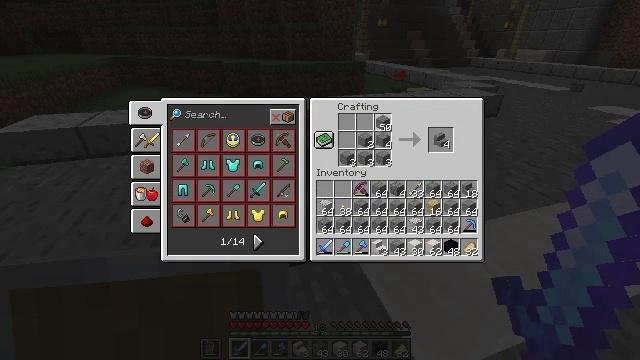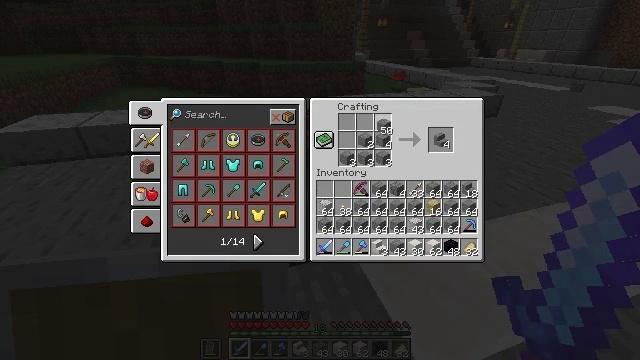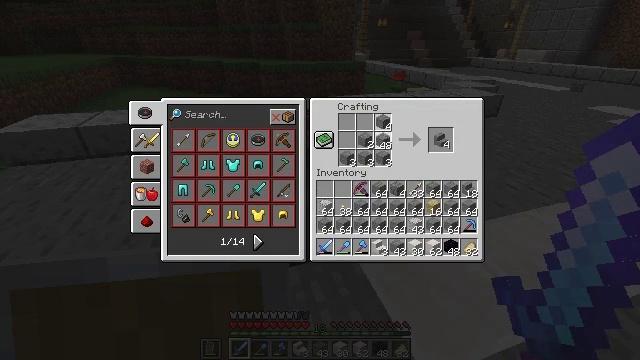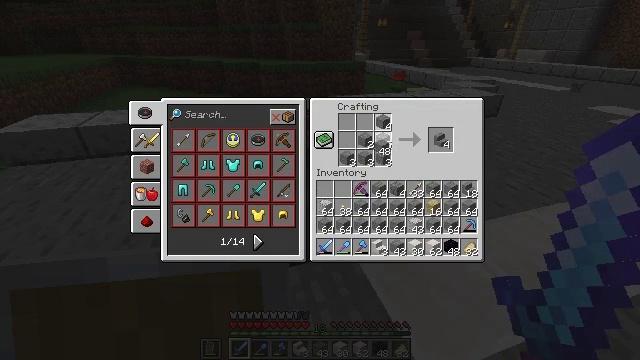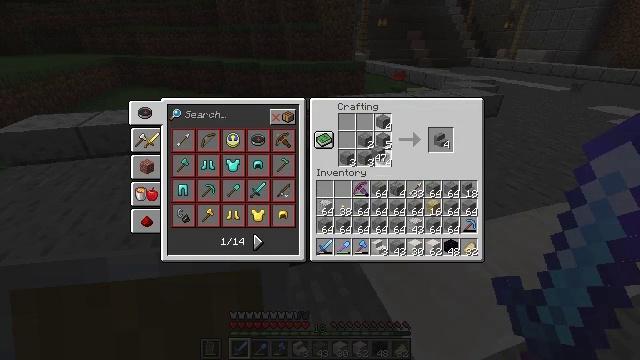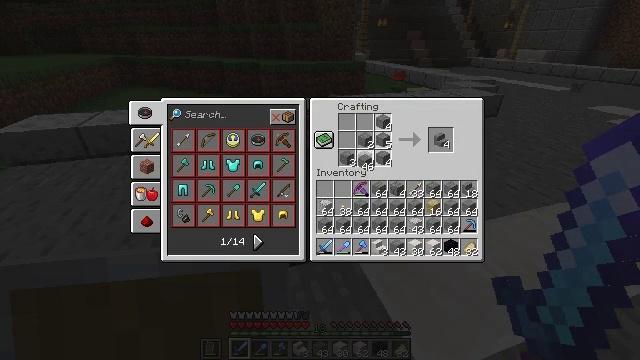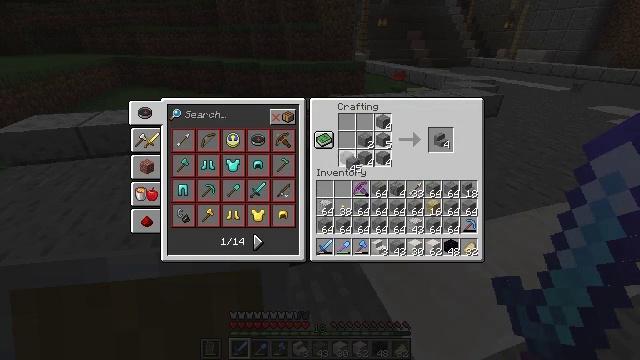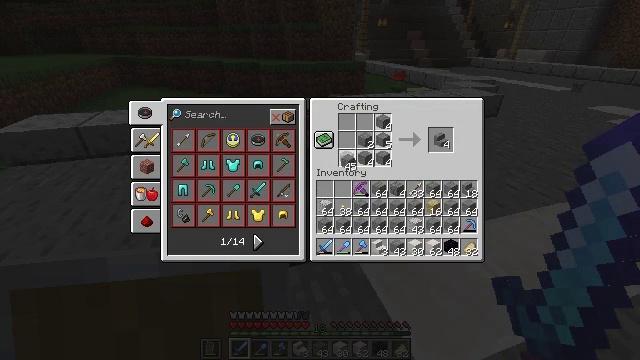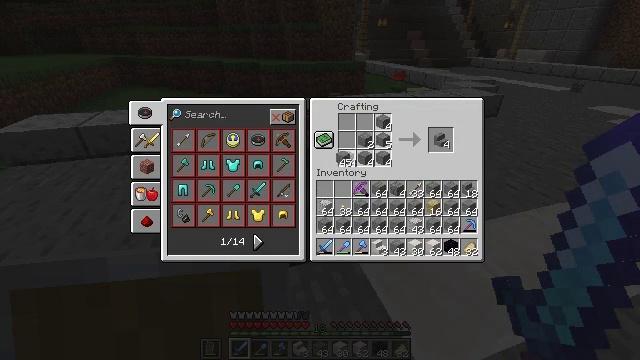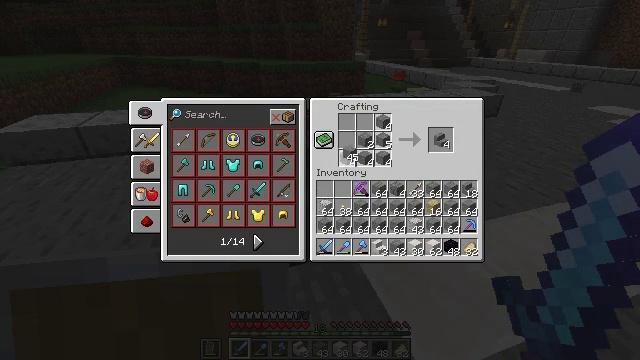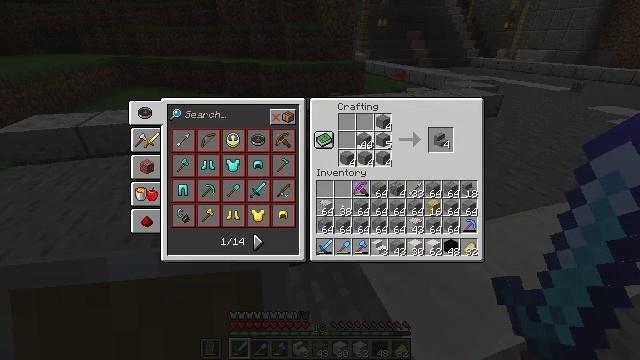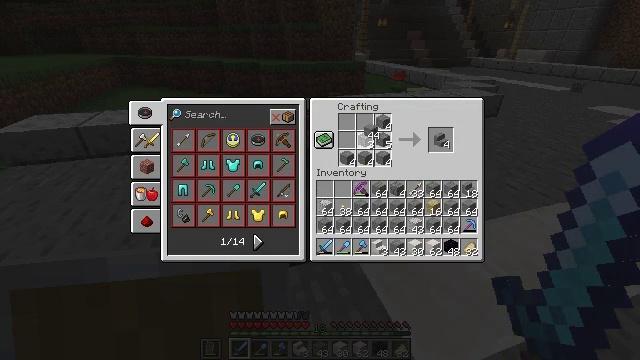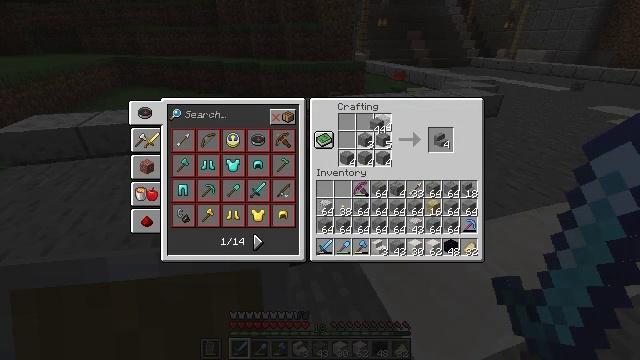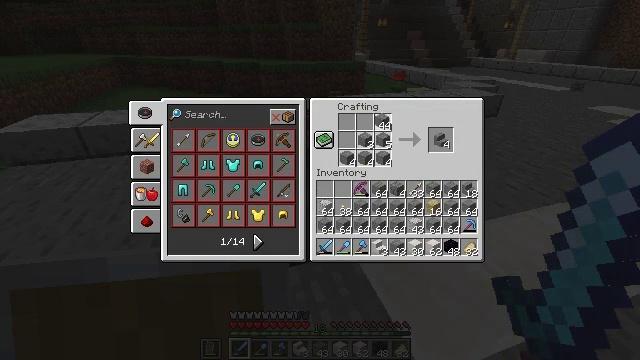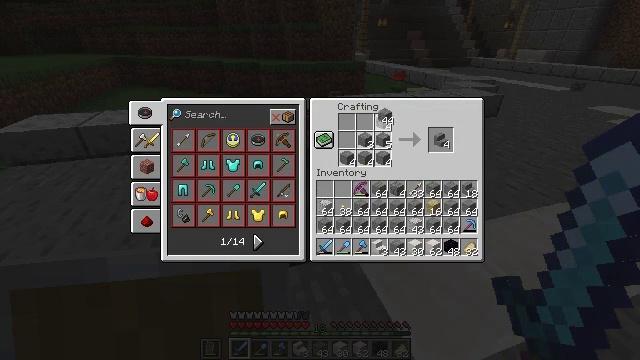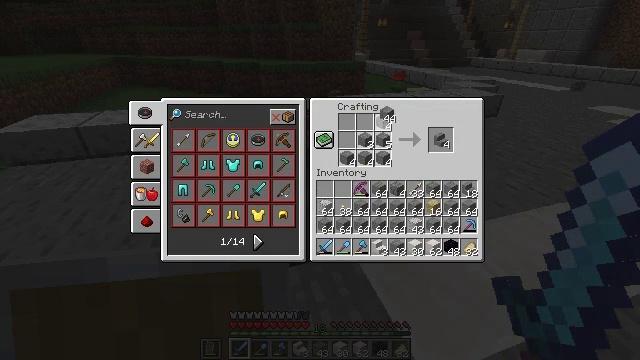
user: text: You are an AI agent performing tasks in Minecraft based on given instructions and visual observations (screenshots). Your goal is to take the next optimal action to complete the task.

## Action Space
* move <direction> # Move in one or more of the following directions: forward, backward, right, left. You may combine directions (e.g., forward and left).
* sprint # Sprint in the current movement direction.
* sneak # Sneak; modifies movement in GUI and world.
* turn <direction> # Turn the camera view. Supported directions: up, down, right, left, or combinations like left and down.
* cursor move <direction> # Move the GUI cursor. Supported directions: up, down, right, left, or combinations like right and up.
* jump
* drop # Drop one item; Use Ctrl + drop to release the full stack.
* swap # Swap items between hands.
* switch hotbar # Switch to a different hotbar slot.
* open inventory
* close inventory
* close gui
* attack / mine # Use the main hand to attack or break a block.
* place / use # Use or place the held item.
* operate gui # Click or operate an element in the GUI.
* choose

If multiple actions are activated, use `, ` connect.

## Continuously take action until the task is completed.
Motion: motion action
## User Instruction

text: Craft stone stairs from stone blocks.
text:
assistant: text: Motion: choose
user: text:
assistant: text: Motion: cursor move down, choose
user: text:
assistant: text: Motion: choose
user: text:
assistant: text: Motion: choose
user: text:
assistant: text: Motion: cursor move left and down, choose
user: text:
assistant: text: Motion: cursor move left, choose
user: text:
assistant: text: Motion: choose
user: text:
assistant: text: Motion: choose
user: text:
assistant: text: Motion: choose
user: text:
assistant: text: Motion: cursor move right and up, choose
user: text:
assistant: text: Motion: cursor move right and up, choose
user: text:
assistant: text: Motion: choose
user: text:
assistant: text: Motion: choose
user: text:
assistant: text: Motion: choose
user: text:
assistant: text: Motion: choose
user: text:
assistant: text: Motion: choose
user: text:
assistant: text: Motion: no_op
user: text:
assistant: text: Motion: cursor move down
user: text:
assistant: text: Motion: cursor move left and down
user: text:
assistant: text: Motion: cursor move left
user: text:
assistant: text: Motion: no_op
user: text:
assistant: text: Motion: no_op
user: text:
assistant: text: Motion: no_op
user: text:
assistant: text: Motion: choose
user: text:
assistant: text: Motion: choose
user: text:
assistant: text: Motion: no_op
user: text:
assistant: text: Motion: no_op
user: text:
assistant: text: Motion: cursor move right
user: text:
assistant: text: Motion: cursor move right
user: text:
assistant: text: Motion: no_op